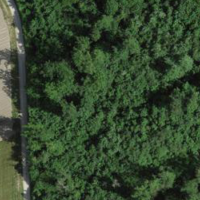
EUNIS habitat code: 41
Species observed at this site:
Lamium galeobdolon